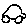
Label: car